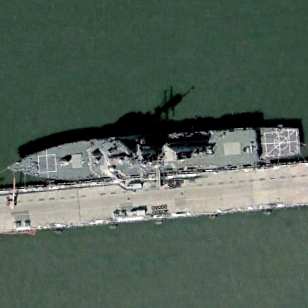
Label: destroyer